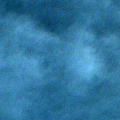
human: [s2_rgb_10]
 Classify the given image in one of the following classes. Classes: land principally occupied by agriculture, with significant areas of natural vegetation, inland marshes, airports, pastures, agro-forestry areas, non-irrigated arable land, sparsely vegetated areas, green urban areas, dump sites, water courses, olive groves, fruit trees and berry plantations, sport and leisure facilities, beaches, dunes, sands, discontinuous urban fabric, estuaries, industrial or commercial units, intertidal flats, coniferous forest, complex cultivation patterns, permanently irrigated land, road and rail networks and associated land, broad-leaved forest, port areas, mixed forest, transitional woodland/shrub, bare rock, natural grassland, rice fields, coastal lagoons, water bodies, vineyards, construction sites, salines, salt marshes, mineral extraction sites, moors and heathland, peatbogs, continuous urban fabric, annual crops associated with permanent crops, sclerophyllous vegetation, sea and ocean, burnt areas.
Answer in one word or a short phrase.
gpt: sea and ocean